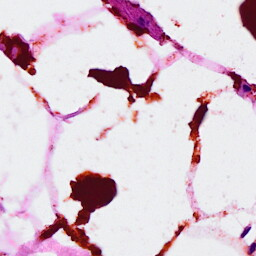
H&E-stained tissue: Breast